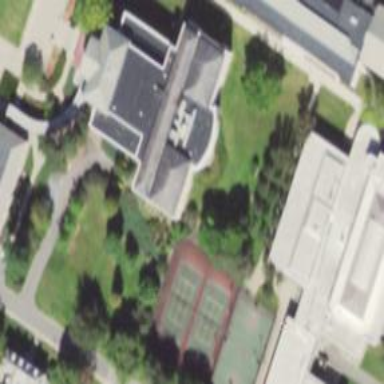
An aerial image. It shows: Building that serves as library.